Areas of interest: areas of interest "Scenic Spot"
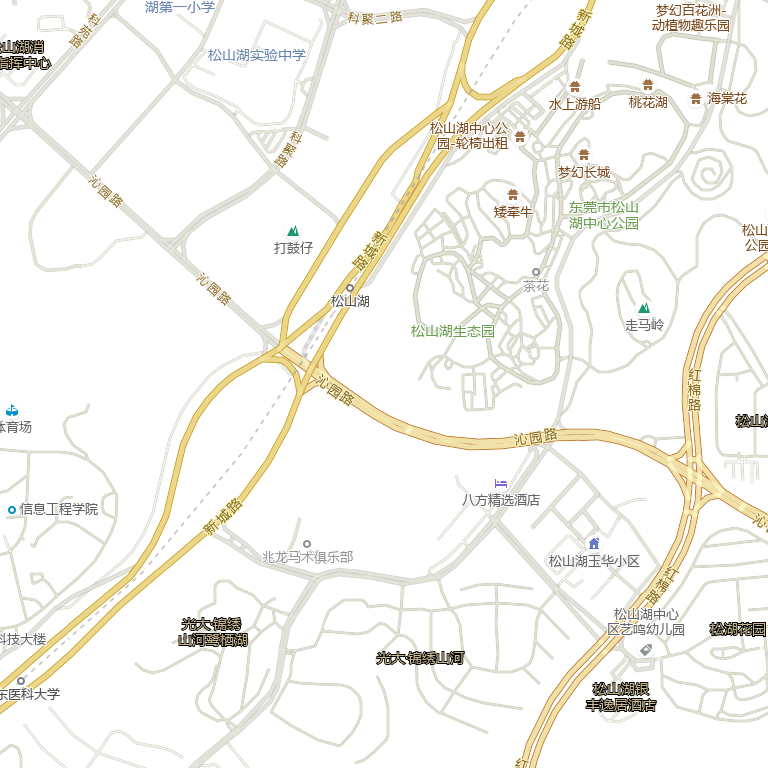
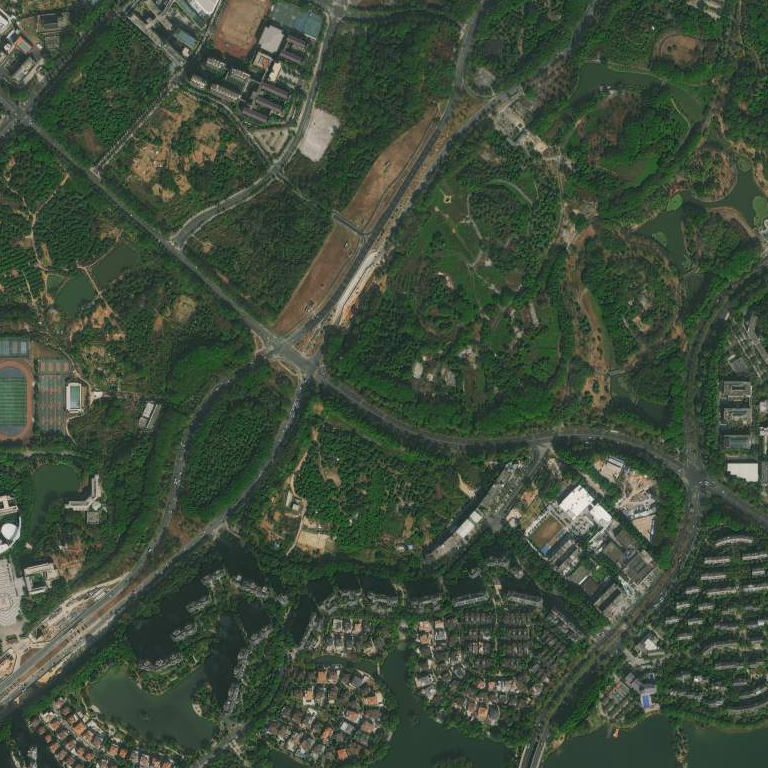